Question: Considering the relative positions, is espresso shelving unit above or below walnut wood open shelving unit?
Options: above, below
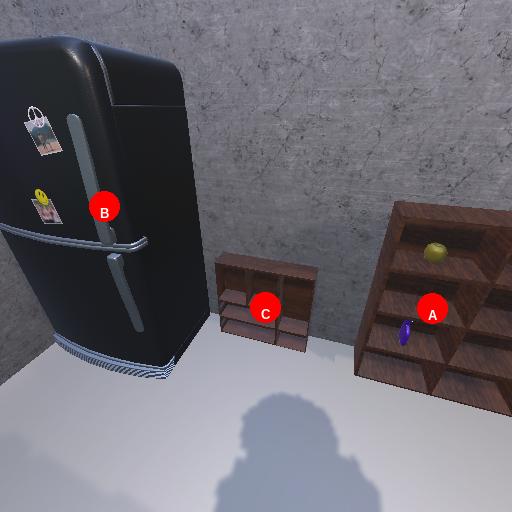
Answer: above